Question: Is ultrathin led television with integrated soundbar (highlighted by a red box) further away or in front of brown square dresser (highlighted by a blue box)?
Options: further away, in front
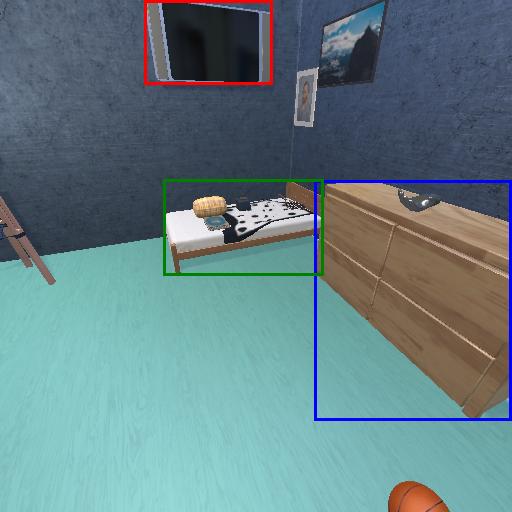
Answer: further away